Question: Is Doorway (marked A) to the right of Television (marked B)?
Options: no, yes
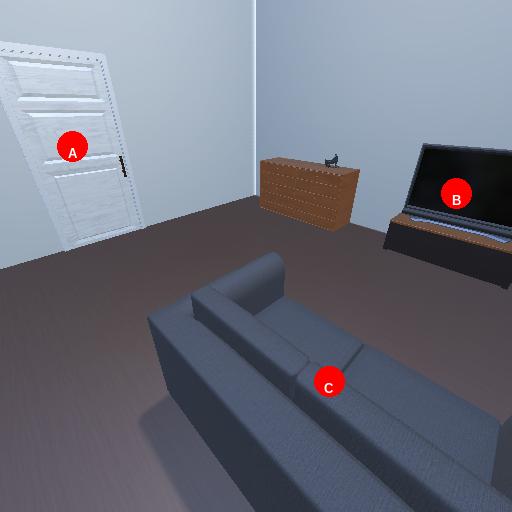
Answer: no